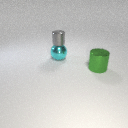
large cyan metal sphere below small gray metal cylinder